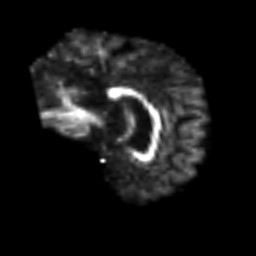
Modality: FA
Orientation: sagittal
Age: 64
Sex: male
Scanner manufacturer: siemens
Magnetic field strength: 3 T
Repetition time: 3.2 s
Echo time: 0.081 s